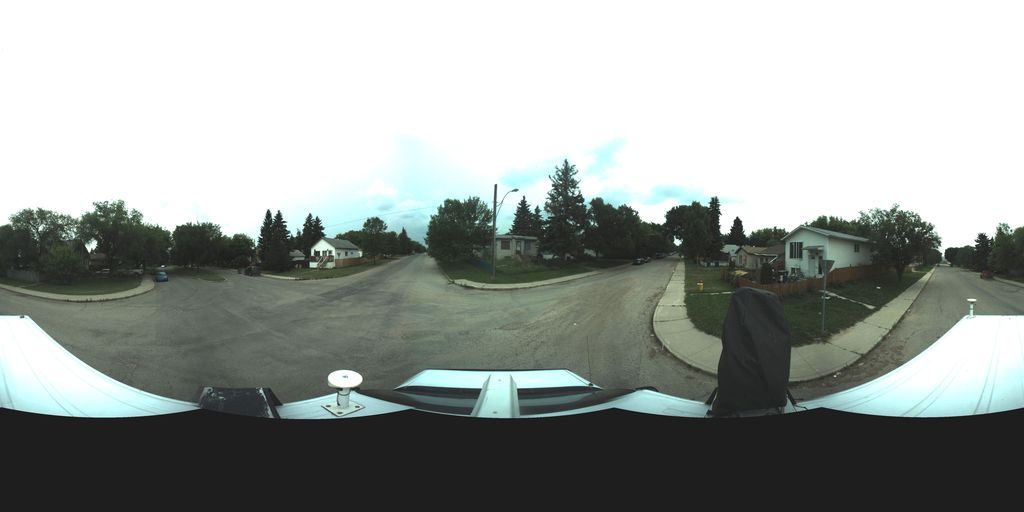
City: saskatoon